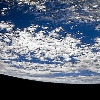
Label: cloud